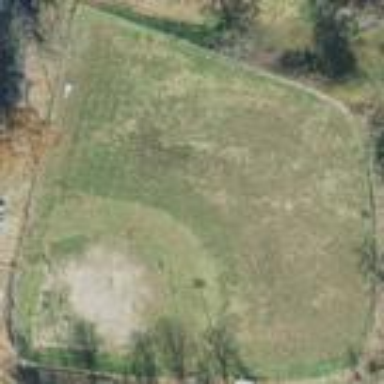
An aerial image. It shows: Baseball pitch for leisure and sports activities.